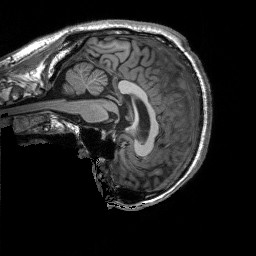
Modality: T1w
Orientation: sagittal
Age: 54
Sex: male
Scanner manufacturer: siemens
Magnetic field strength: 3 T
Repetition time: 2.5 s
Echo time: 0.00248 s